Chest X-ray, PA view. Patient: 69 years old, sex F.
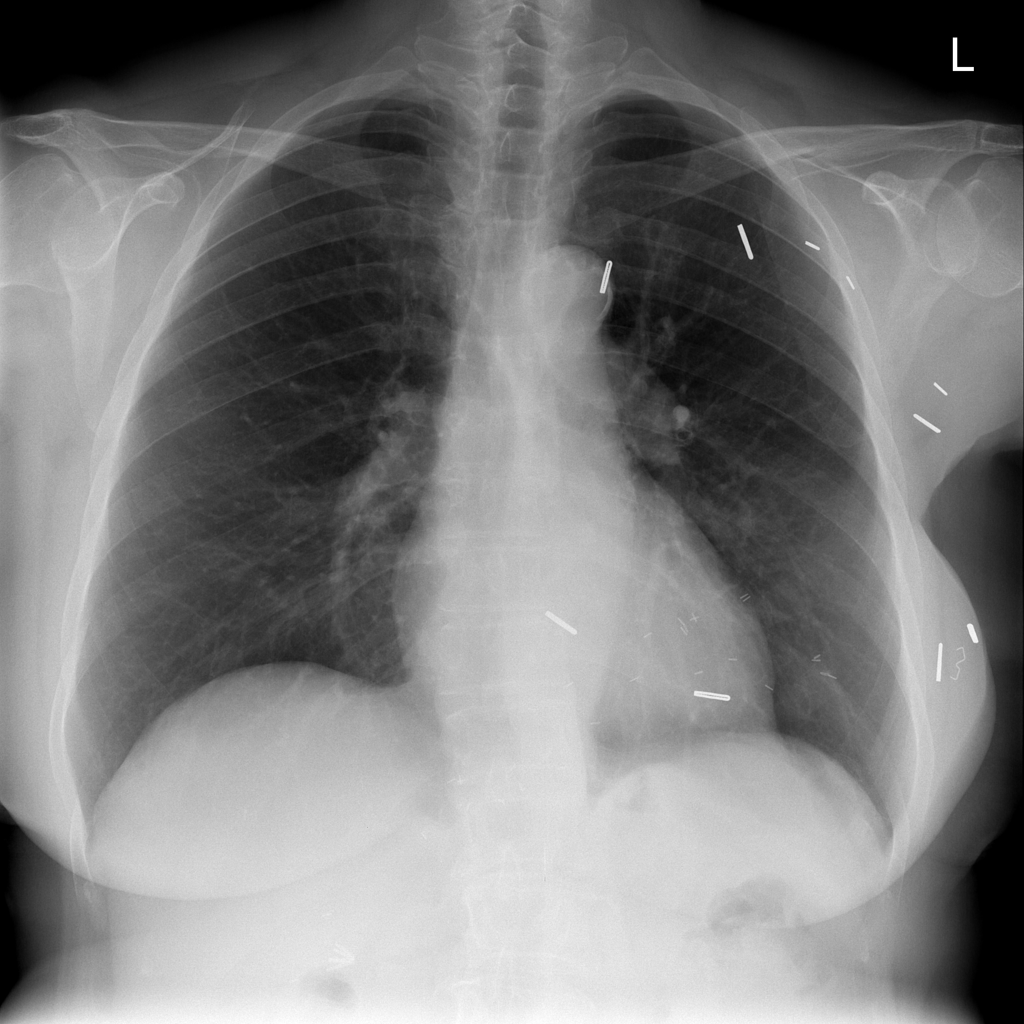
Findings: Infiltration